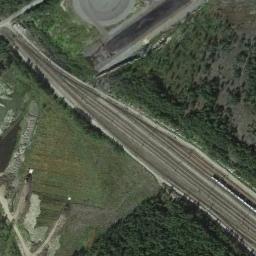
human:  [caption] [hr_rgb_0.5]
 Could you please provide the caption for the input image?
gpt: The railway station is next to some trees and grass .

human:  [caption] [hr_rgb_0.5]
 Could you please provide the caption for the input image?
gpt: The railway station with lots of railways is between a grove of trees and a field .

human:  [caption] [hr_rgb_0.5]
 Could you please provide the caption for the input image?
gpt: Many trees are near the railway station .

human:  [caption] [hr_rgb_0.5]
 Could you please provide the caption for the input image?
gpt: A nice suburban railway station .

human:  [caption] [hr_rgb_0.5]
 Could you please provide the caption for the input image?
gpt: There are many green trees and a meadow beside the railway station .